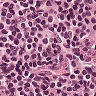
Metastatic tissue present: no